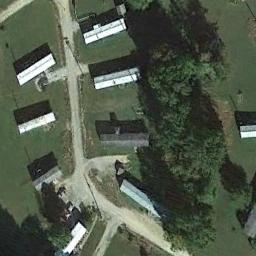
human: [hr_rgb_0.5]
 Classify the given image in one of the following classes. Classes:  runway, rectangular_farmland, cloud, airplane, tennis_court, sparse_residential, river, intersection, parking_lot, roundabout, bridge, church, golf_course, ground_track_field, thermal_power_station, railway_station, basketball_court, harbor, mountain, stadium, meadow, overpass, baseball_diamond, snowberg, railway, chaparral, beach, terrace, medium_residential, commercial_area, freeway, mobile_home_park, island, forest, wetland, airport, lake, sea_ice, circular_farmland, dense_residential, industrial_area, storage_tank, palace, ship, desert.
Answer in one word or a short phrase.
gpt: mobile_home_park